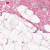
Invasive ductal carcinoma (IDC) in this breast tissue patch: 0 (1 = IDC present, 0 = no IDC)